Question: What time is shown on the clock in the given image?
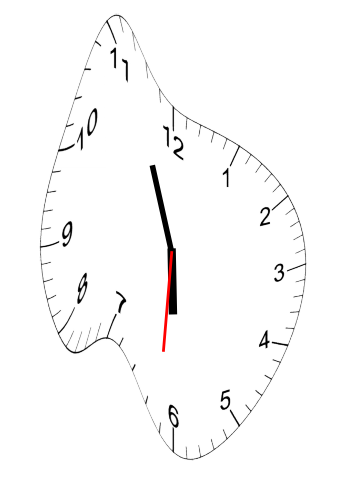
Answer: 05:56:31